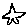
Label: star